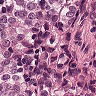
Metastatic tissue present: yes